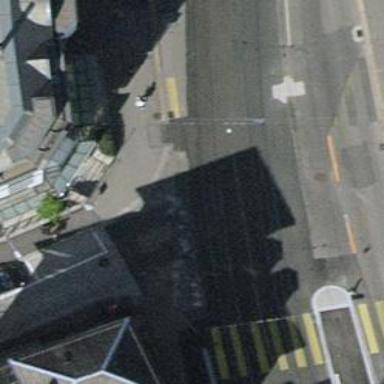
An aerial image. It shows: Tertiary road with asphalt surface. The road includes separate sidewalks and embedded tram rails.